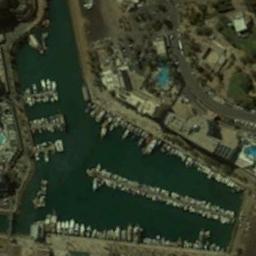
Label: harbor